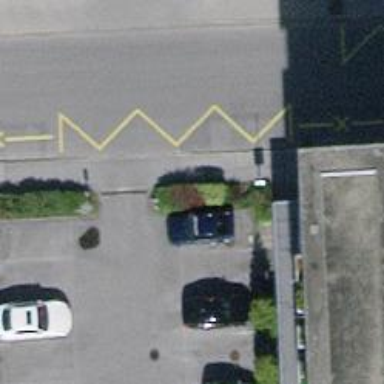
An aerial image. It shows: Bus stop with platform for public transport.